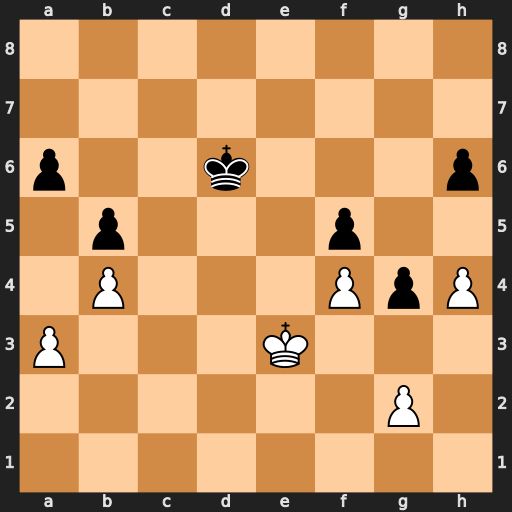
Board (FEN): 8/8/p2k3p/1p3p2/1P3PpP/P3K3/6P1/8
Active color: w
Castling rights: -
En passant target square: -
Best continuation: Kd4 h5 g3